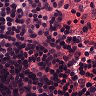
Metastatic tissue present: no